Question: I want to work with Android API 19. I changed inside project.properties file . In AndroidManifest.xml. I have this :
'''
<uses-sdk android:minSdkVersion="10" android:targetSdkVersion="19" />
'''
But in project properties I have this :

How can I change API level to 19 there to get rid of the error in the title.
Thanks.
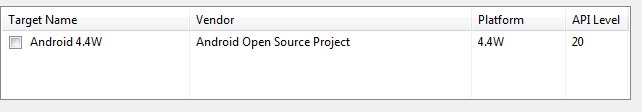
Answer: 1. Go to Windows -> Android SDK Manager Install the Android API Level you want, in this case 19.
2. Once you've finished installing, go to Window -> Preference -> Android. You should get a list of available targets. Click 'Apply' then 'Ok'.
3. Now right click your project, go to properties. Click Android. Choose your desired target.